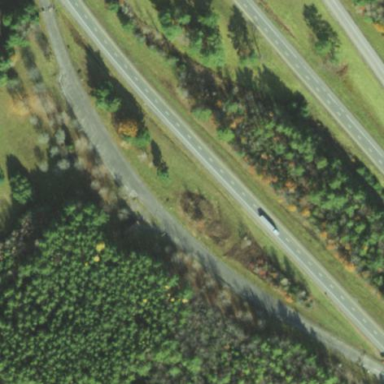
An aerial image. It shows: Rest area on the road.